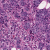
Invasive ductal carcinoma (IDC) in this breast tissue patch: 1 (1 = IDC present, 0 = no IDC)